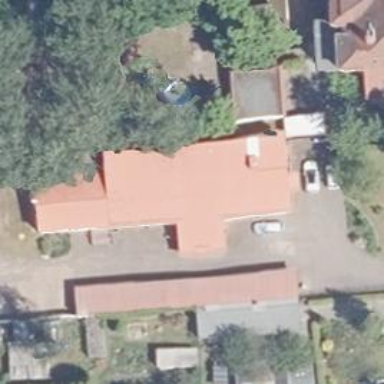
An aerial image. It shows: Nursing home.